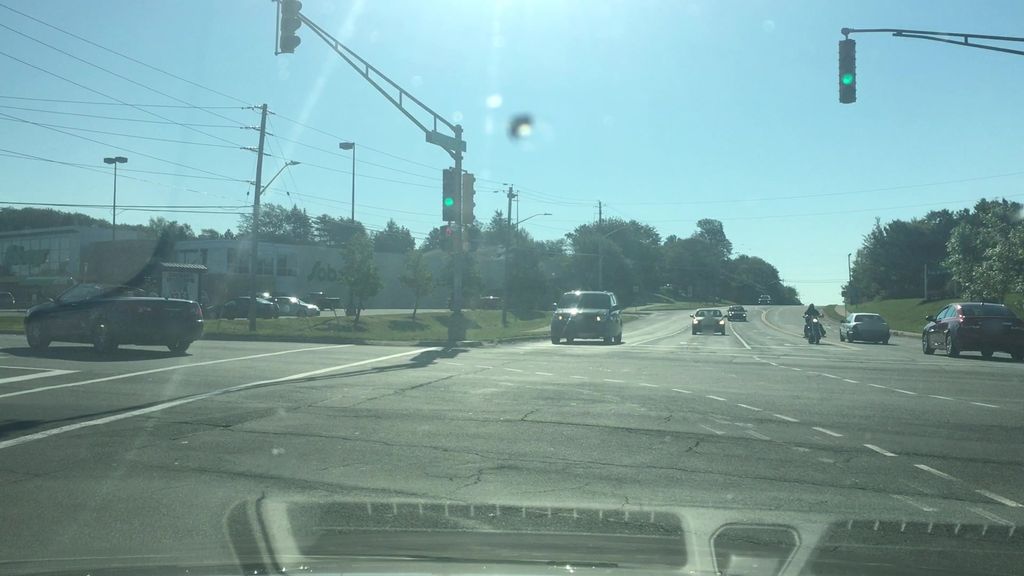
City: halifax